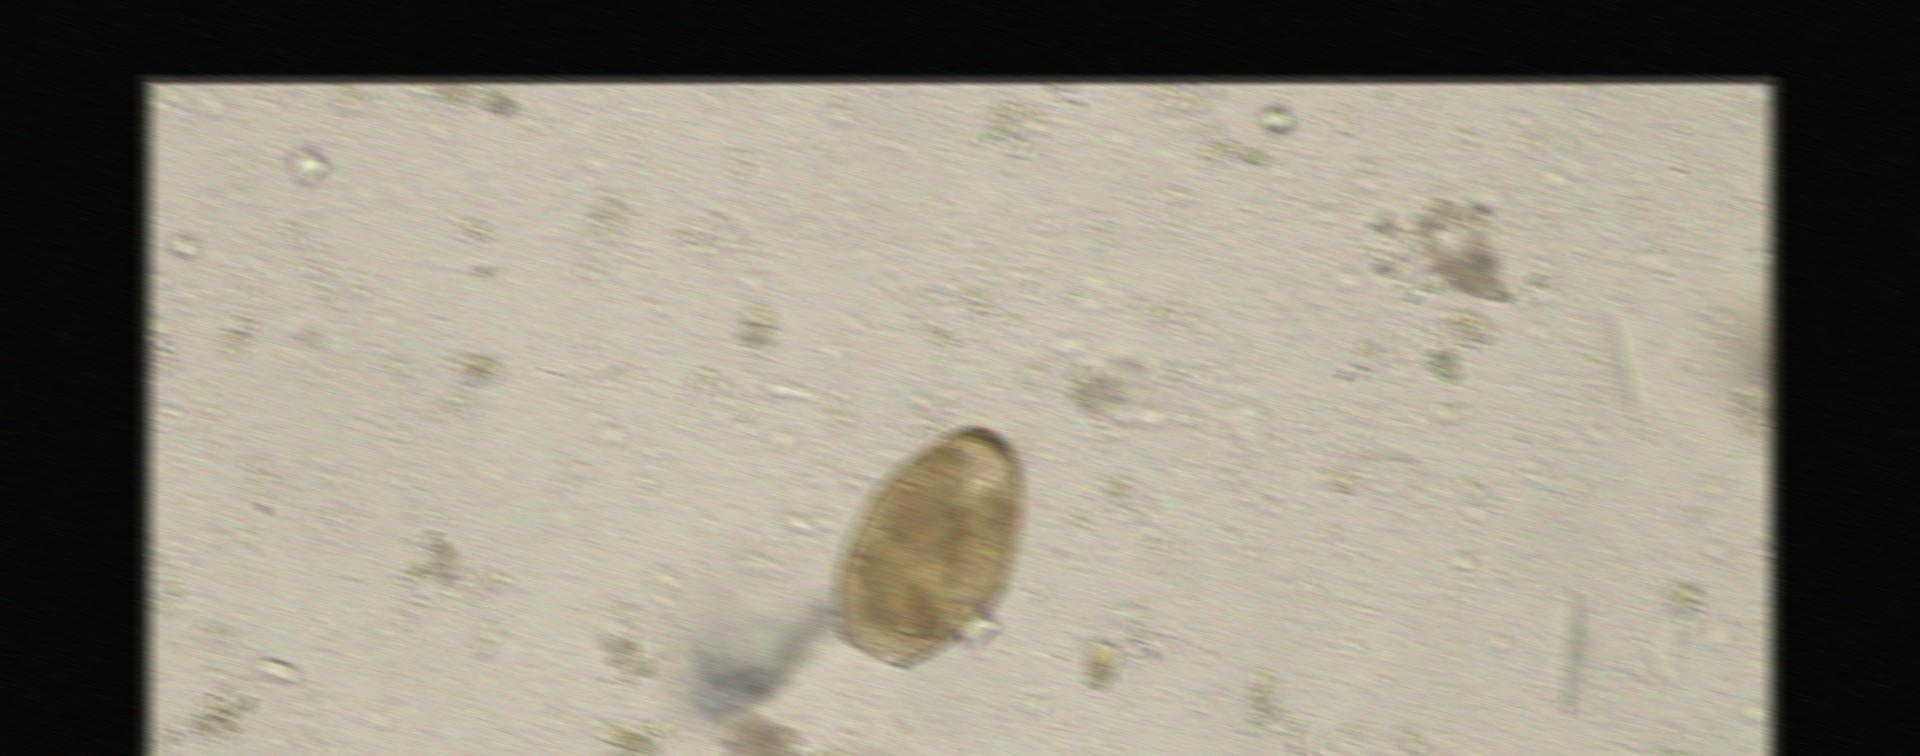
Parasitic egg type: Paragonimus spp